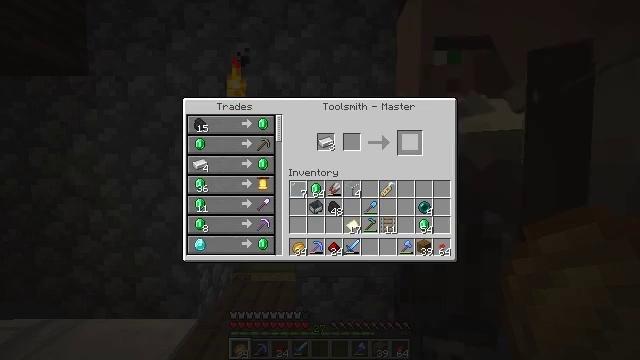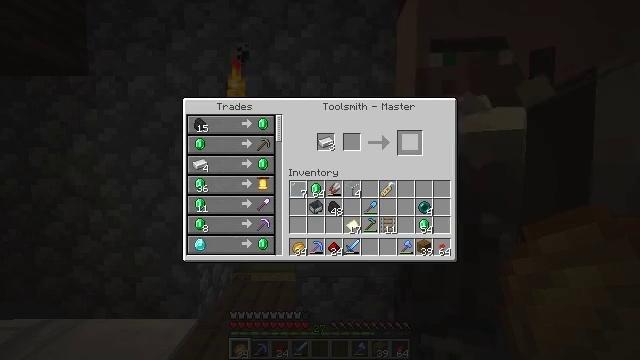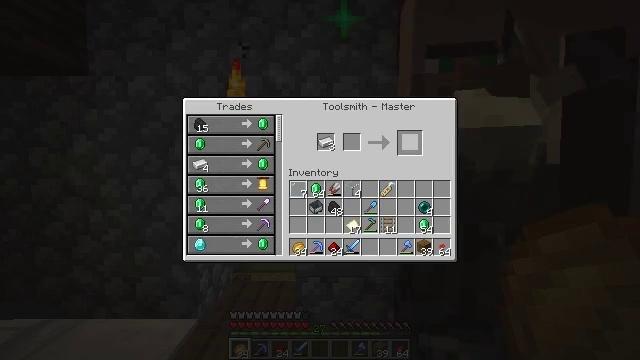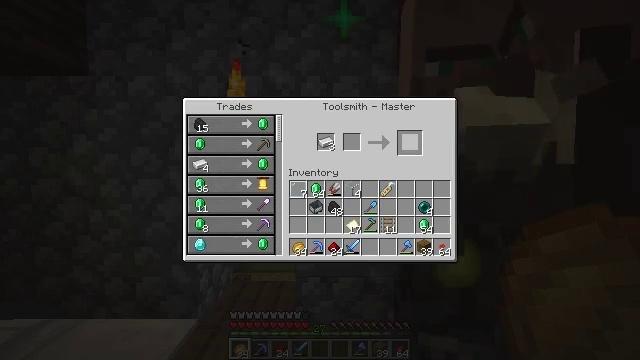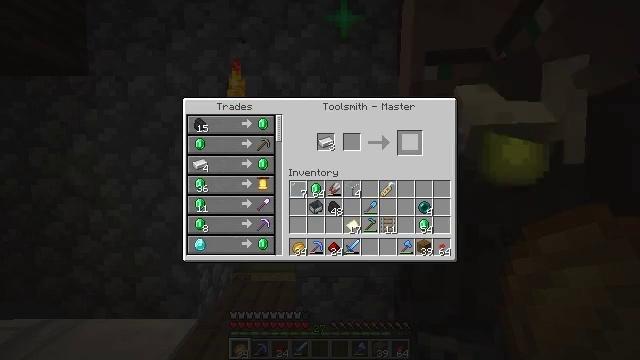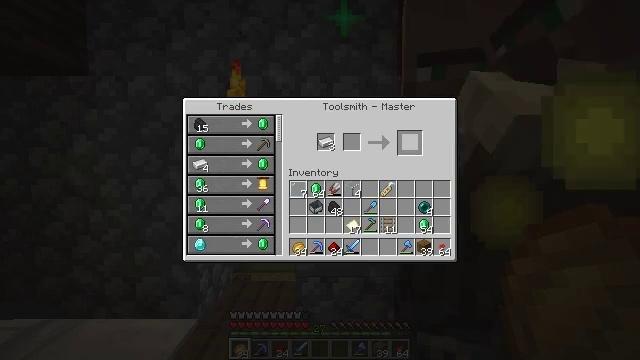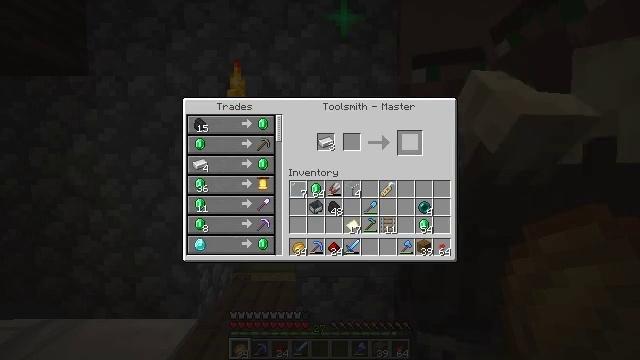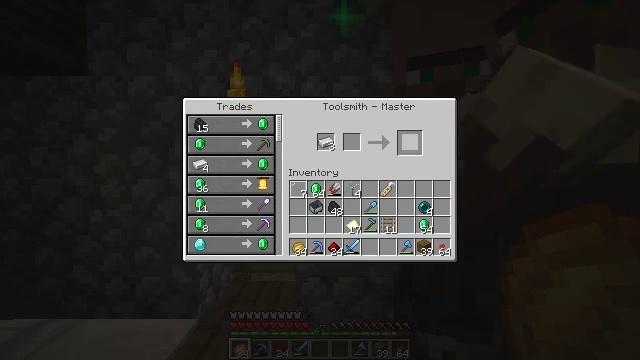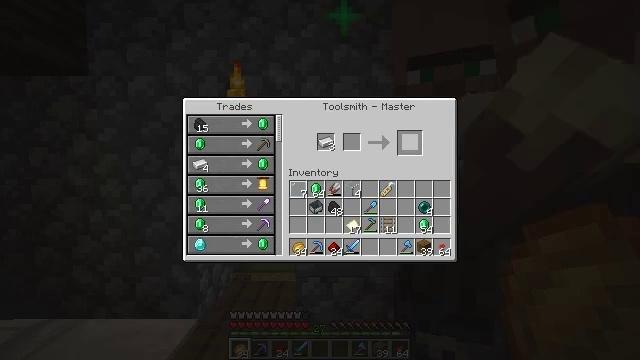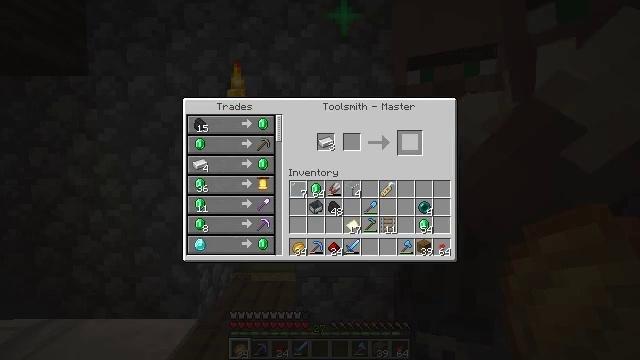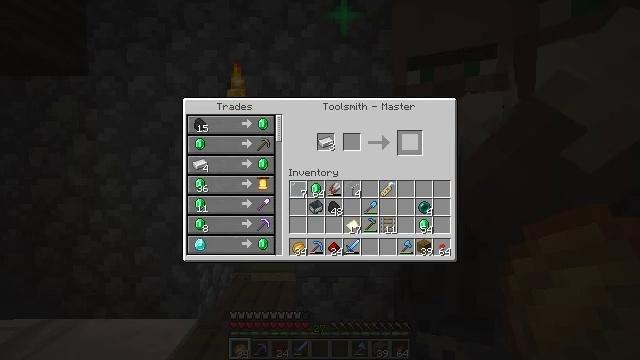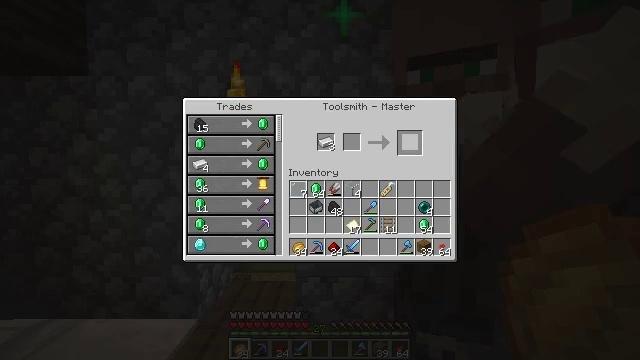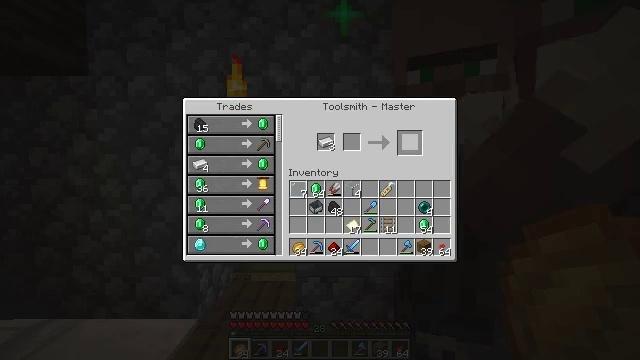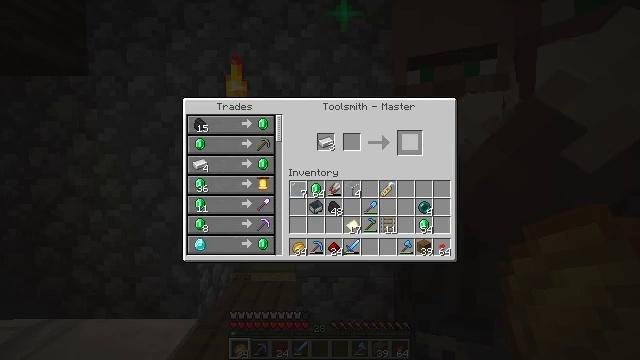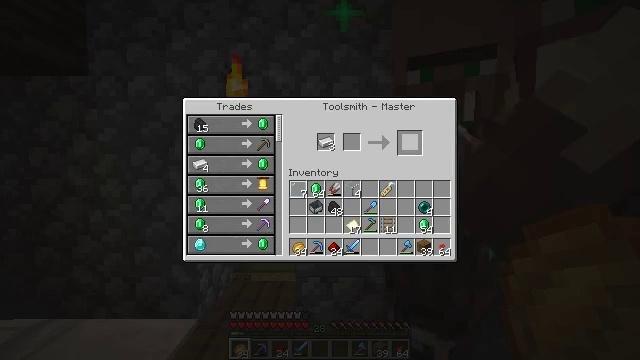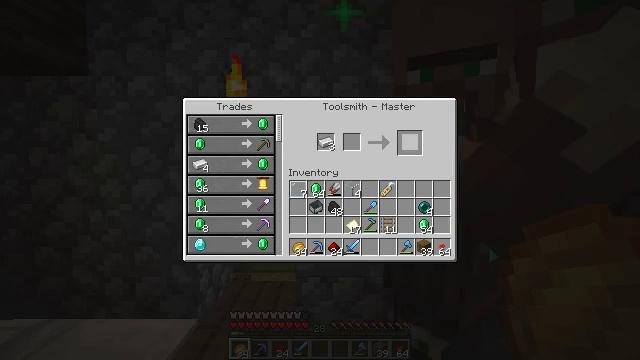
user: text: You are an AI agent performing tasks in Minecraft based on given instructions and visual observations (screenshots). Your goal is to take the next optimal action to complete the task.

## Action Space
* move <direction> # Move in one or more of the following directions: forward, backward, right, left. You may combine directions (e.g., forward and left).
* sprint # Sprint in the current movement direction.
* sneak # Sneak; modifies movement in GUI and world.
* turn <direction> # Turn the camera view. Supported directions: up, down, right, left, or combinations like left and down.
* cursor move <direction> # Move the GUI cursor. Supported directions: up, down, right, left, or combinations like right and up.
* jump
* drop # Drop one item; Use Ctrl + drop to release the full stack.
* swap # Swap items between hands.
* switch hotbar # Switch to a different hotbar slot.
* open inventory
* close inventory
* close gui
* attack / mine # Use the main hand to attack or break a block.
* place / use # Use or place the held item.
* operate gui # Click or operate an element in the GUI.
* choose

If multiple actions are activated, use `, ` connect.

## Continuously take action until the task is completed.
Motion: motion action
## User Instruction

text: Use sticks and leather to craft an item frame.
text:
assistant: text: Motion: sneak, open gui
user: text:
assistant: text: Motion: sneak
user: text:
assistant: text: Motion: sneak
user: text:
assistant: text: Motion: sneak
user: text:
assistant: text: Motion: sneak
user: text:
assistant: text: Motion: sneak
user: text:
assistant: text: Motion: sneak
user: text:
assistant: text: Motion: sneak
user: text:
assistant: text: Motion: no_op
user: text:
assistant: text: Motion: no_op
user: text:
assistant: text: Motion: no_op
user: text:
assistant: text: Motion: no_op
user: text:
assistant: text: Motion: no_op
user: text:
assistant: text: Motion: no_op
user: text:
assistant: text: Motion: no_op
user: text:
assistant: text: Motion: no_op
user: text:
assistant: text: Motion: no_op
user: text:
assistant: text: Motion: cursor move left
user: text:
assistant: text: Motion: no_op
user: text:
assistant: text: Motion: no_op
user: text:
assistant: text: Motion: no_op
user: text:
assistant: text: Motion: no_op
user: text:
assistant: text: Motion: no_op
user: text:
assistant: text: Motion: close gui
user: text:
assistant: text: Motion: no_op
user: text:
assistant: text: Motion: turn left and down
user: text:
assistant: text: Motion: turn left and down
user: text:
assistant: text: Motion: turn left and down
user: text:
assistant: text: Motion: turn left and down
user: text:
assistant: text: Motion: no_op